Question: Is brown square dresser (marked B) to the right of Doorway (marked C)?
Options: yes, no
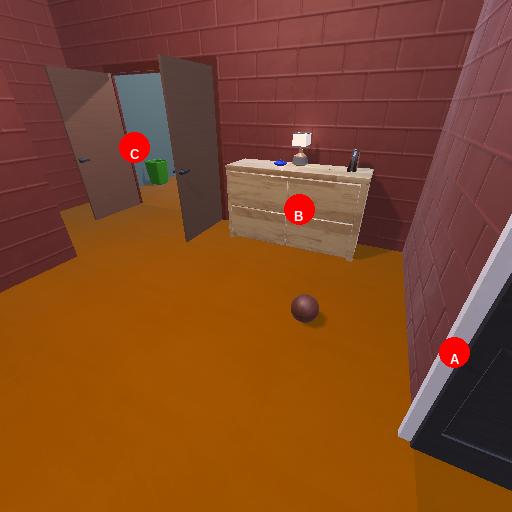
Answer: yes